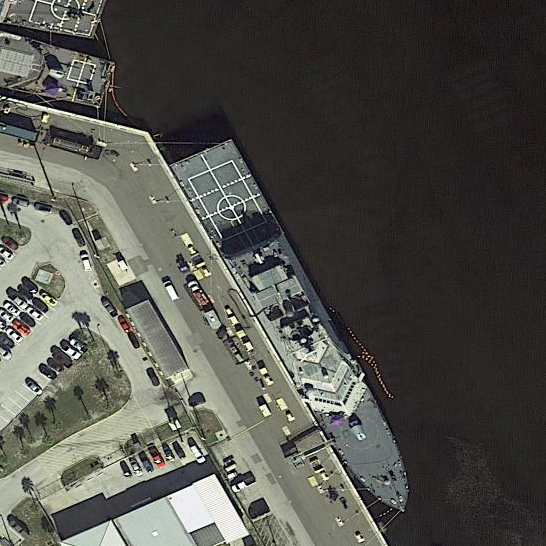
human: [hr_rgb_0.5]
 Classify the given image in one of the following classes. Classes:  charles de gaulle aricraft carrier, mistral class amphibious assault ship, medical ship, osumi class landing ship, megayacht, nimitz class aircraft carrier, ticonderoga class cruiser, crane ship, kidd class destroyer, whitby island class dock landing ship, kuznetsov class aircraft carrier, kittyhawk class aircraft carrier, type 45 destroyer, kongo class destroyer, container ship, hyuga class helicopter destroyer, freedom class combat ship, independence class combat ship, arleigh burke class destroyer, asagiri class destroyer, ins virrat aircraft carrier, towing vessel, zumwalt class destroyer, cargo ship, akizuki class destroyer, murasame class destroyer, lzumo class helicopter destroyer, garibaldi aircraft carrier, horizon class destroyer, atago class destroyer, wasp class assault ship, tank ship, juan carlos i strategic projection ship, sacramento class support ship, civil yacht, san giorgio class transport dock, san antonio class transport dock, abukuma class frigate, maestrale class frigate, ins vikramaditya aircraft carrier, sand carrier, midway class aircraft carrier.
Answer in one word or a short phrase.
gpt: Freedom class combat ship